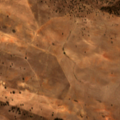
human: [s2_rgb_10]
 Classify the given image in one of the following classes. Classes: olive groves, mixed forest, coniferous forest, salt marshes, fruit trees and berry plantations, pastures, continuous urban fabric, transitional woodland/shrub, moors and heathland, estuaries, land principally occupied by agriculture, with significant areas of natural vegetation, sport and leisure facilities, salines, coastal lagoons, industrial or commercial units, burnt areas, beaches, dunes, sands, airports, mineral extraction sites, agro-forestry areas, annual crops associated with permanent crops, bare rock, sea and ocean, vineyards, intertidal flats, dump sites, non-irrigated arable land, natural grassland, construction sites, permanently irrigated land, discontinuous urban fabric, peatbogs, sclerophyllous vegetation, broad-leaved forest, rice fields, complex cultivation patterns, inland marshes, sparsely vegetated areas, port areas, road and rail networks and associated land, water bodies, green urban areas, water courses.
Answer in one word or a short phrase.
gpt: non-irrigated arable land, agro-forestry areas